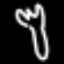
Label: fork